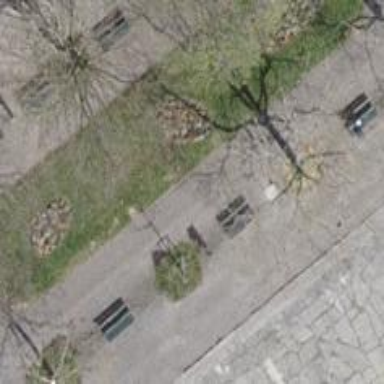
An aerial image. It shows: Bench.